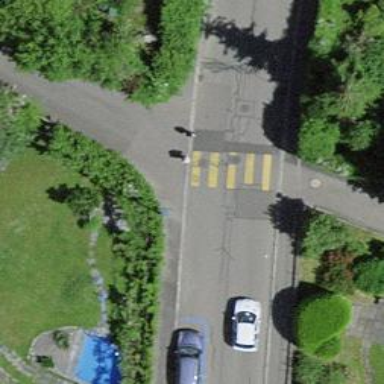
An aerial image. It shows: Uncontrolled zebra crossing on the road.